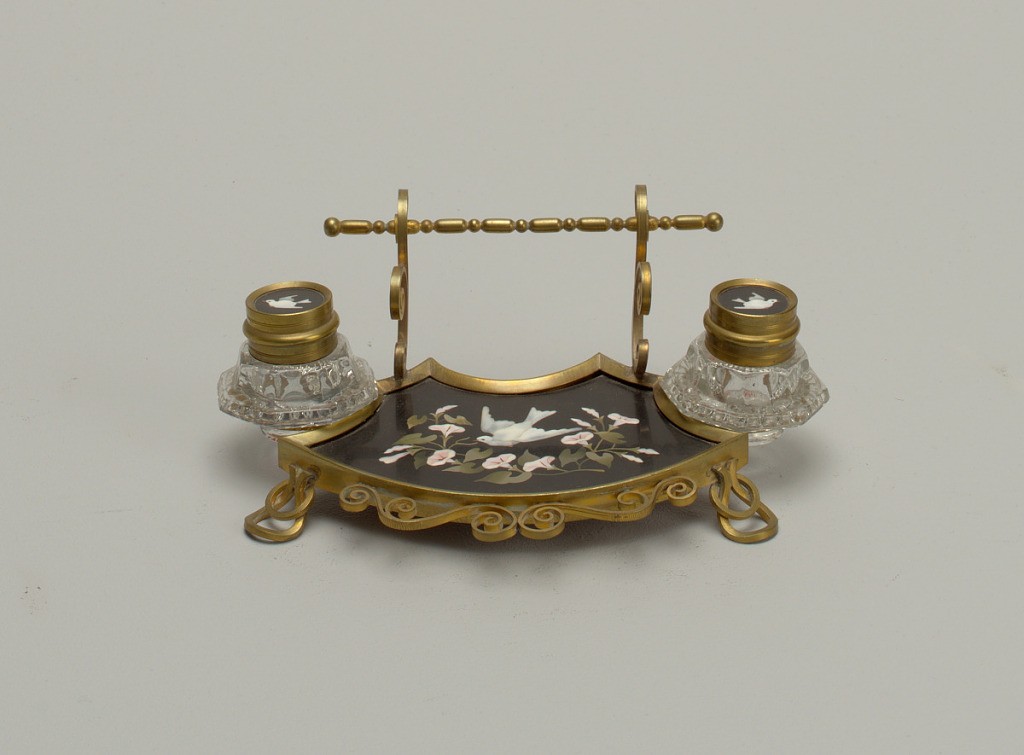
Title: inkstand
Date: ca. 1860
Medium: Brass, inlaid marble, glass
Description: Inkstand with two containers. Brass scrollwork and inlaid decoration of dove and florals.